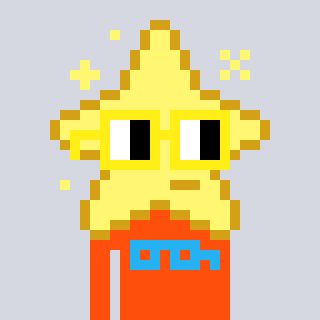
a pixel art character with square yellow glasses, a star-shaped head and a orange-colored body on a cool background